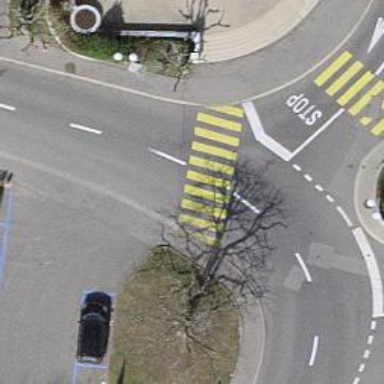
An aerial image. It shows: Marked road crossing.